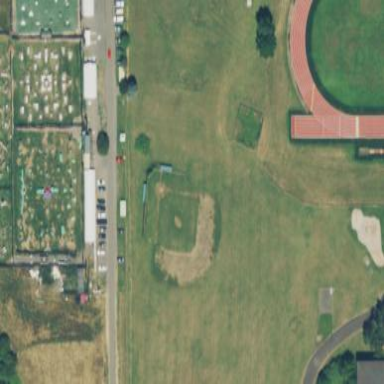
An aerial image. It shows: Baseball pitch for leisure land.